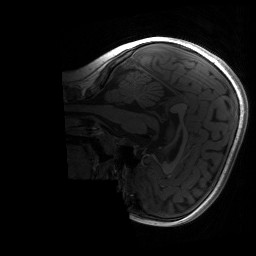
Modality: T1w
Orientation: sagittal
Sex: female
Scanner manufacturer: siemens
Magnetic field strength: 3 T
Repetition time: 1.9 s
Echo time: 0.00243 s